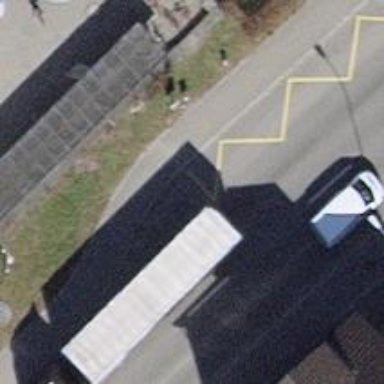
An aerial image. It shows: Bus stop with platform for public transport.